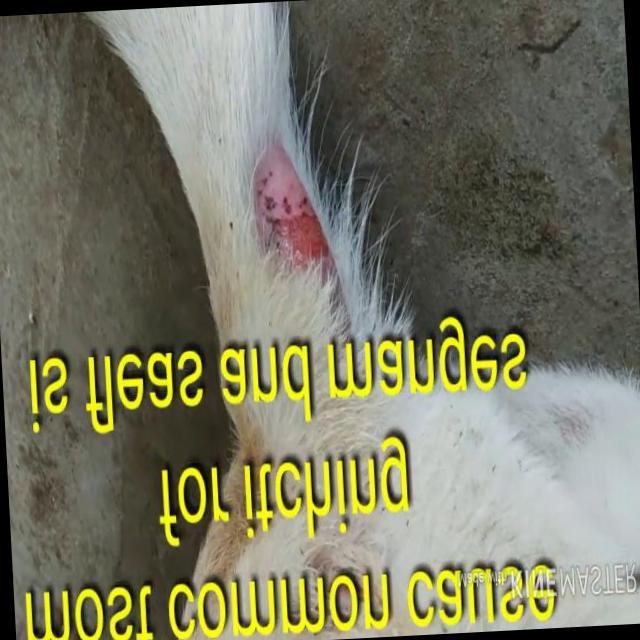
Canine dermatitis — inflammation of the skin presenting with erythema, pruritus, papules, and excoriation. May be allergic, contact, or atopic in origin.